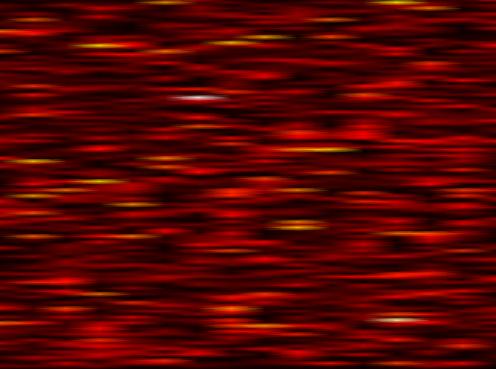
Label: WOLA